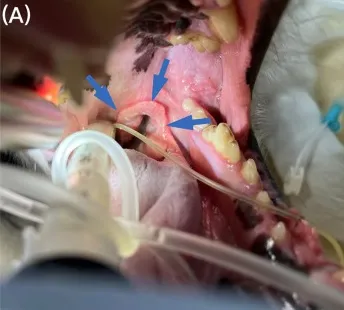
Oral examination under anesthesia. (A) Oral examination under anesthesia revealed a ring-thickened mass on the left soft palate (blue arrow) before treatment.
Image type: medical_photograph (other_medical_photograph)